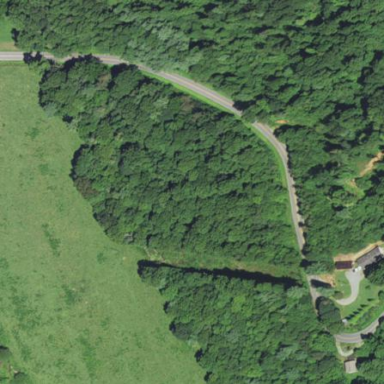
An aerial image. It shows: Beautiful woodland area.